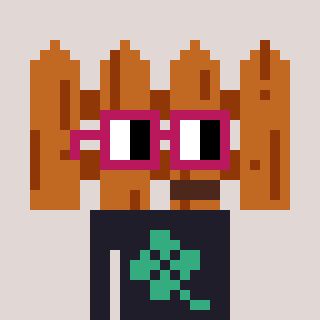
a pixel art character with square dark red glasses, a fence-shaped head and a grayscale-colored body on a warm background